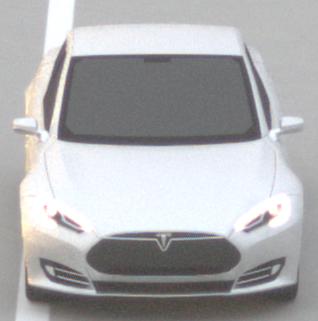
Make: Tesla
Model: Model S 60
Detailed model: Model S
Model produced from: 2013/10
Model produced until: 2014/10
Doors: 5
Color: white
Road condition: dry road
Daytime: sunrise or sunset
Contrast: low contrast